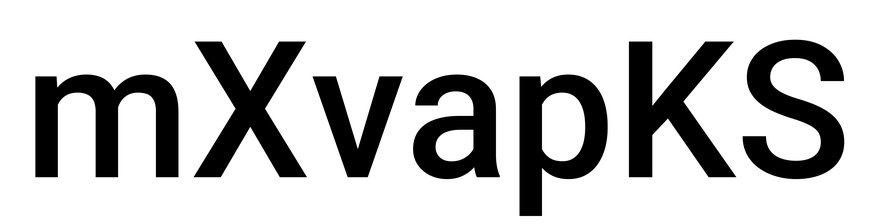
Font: Roboto_Medium